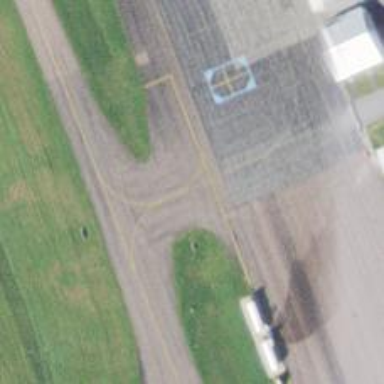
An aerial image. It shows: Image of taxiway at airport.